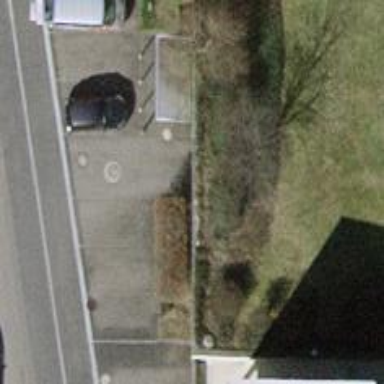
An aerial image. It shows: Parking entrance.